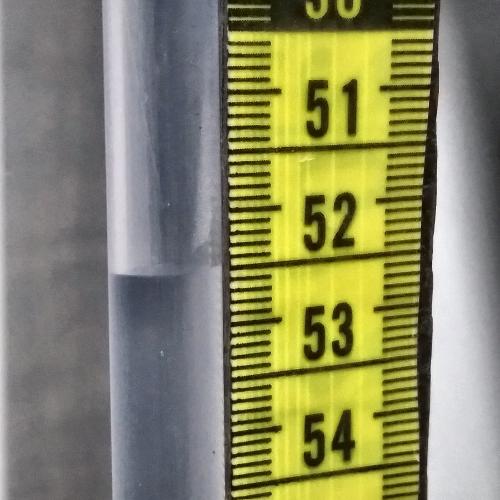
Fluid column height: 52.5 cm